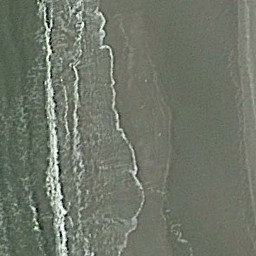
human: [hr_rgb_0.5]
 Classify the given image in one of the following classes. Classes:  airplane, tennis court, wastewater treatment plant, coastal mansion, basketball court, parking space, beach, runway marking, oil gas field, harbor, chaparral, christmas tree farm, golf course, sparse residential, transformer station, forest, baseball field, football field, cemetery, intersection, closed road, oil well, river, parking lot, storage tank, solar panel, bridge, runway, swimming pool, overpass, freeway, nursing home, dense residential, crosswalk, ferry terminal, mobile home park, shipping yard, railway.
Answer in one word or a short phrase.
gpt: beach